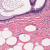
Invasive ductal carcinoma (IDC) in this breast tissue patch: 0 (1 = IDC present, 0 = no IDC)